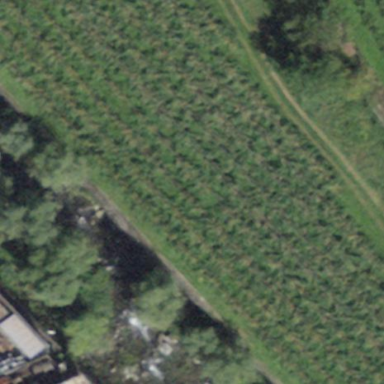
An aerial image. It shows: Vineyard where grapes are grown.